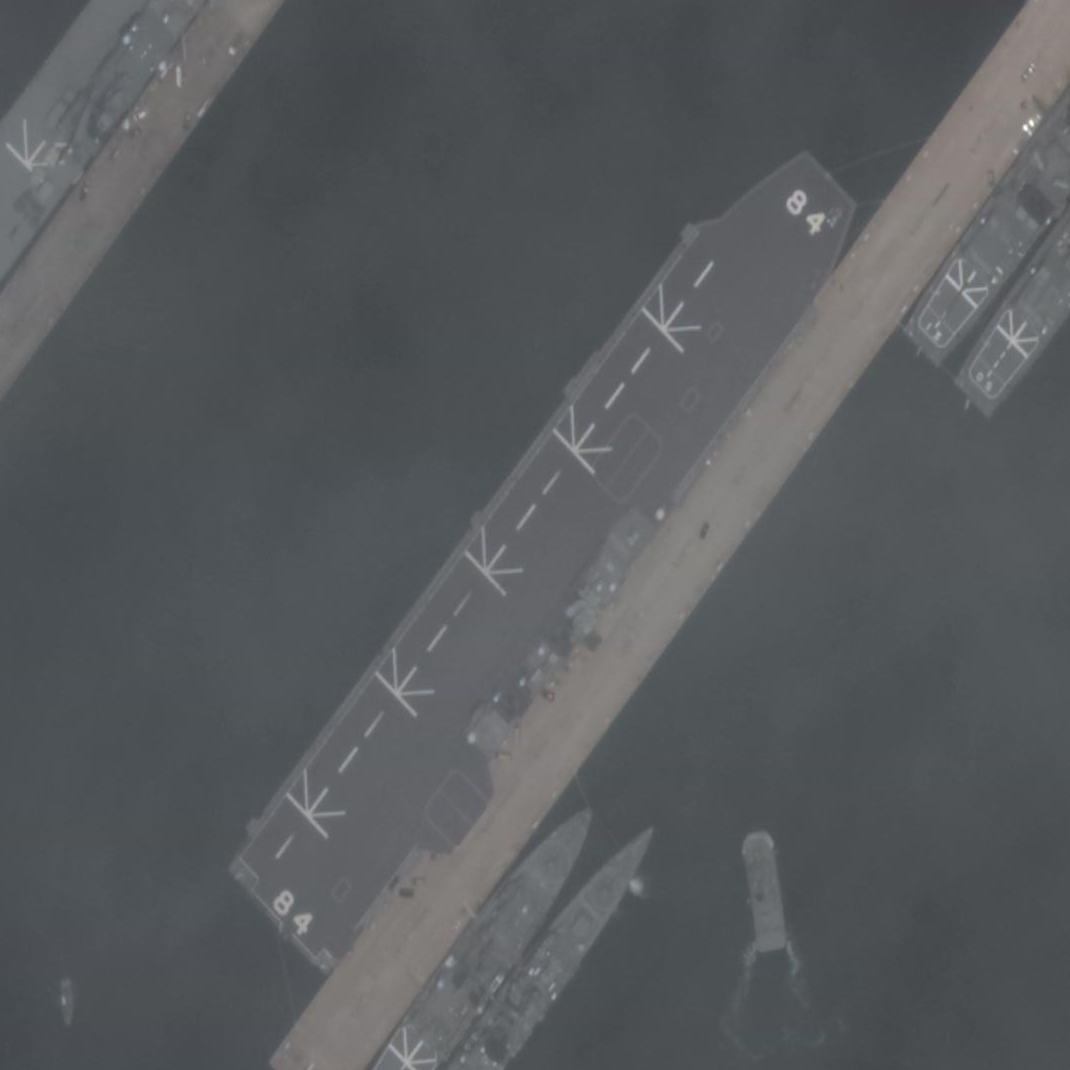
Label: assault